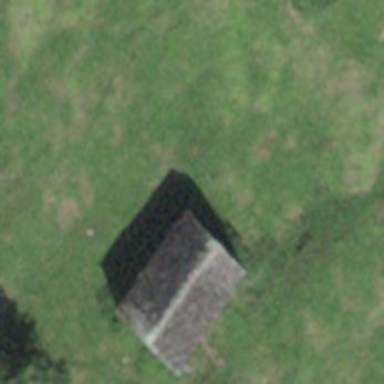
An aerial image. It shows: Stable building.